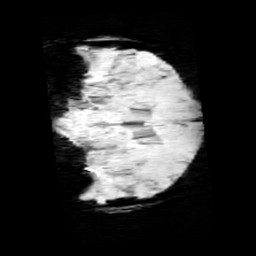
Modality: minIP
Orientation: coronal
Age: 9
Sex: male
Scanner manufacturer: siemens
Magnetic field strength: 3 T
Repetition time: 0.027 s
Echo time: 0.02 s